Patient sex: M
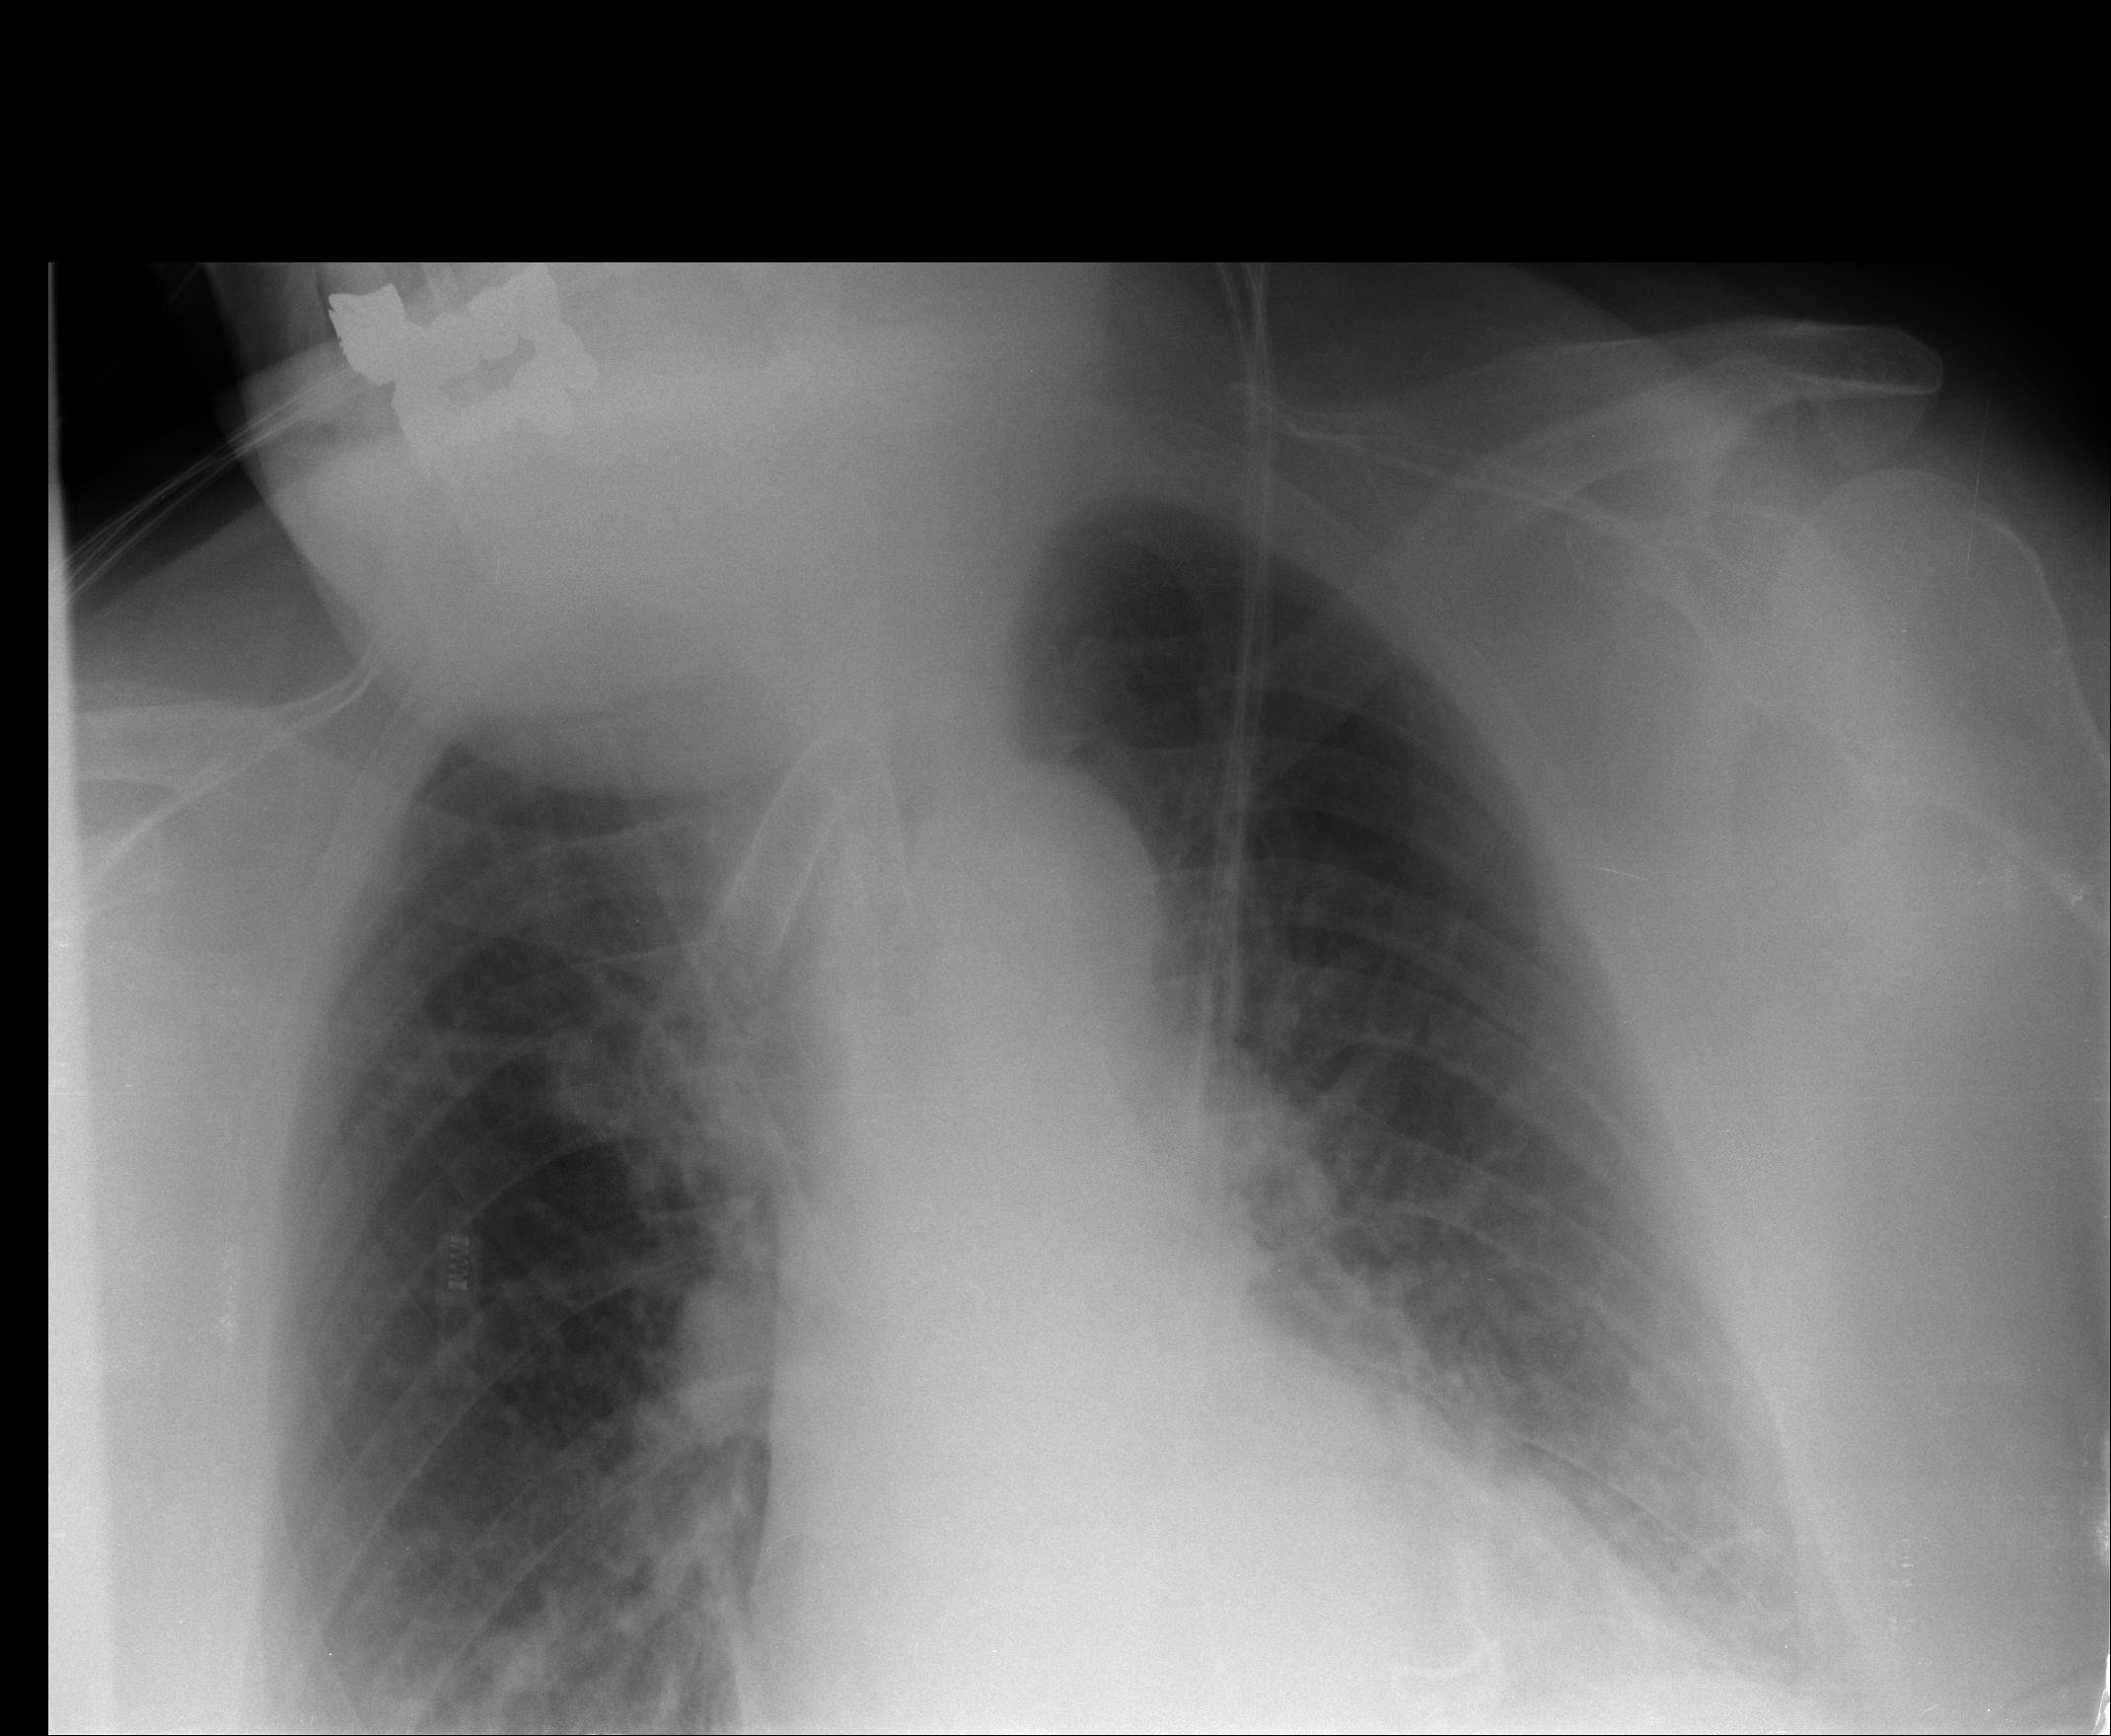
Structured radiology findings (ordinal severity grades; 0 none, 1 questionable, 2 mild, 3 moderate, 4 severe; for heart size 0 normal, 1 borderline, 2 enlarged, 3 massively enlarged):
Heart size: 1
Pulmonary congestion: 0
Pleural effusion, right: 0
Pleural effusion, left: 1
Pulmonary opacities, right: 0
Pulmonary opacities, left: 0
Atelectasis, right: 2
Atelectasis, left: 2